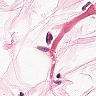
Metastatic tissue present: no